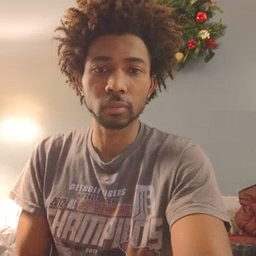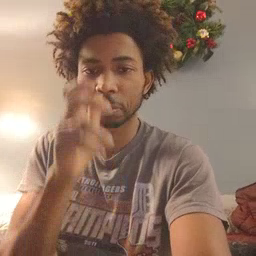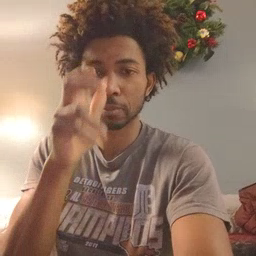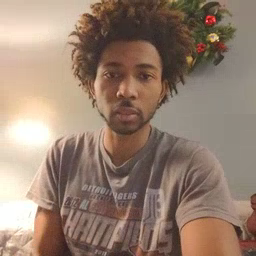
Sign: bug